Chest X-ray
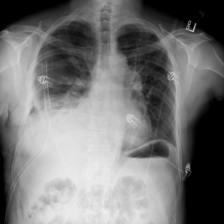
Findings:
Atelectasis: positive
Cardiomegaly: negative
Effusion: negative
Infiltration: positive
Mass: negative
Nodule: negative
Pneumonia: negative
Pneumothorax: negative
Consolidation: negative
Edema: negative
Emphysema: negative
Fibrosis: negative
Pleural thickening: negative
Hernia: negative